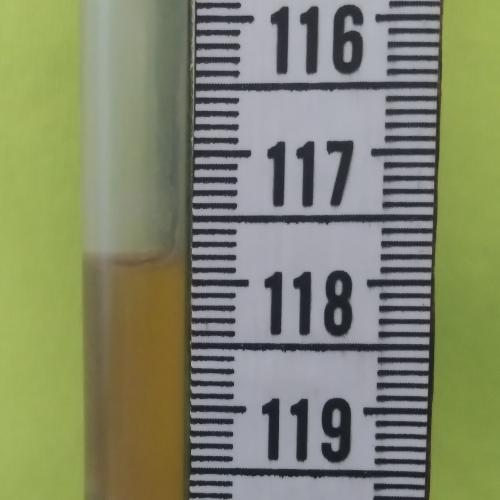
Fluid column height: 117.8 cm